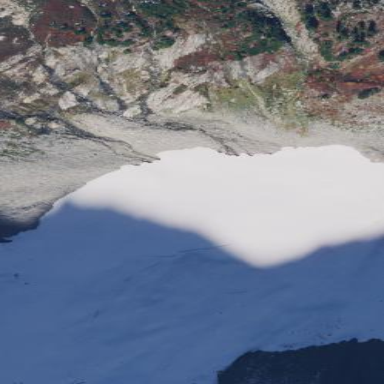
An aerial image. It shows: Majestic glacier in the distance.